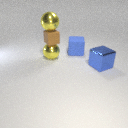
large yellow metal sphere below large yellow metal sphere